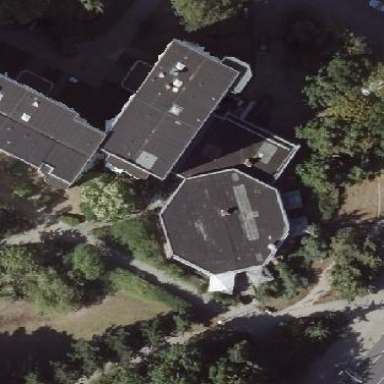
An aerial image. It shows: Residential building that also serves as bar.